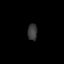
Tissue: lung
Cell type: Endothelial cells
Senescence score: 0.6456
Nuclear area (px): 153
Mean DAPI intensity: 58.824